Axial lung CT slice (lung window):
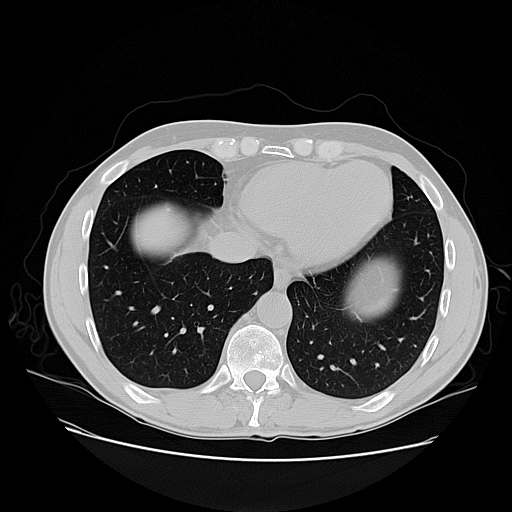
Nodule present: no